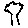
Label: tree